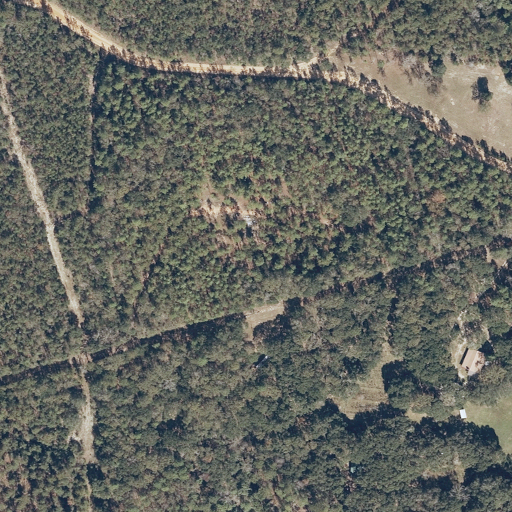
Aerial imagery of mountain in Alabama named Dwight Hill containing evergreen forest, mixed forest, open development, shrub, low intensity development, medium intensity development, and grassland